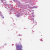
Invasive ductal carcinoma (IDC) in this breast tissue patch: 0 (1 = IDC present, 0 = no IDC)